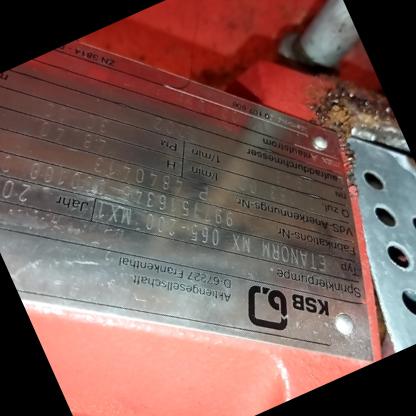
Klasa: tabliczka-znamionowa